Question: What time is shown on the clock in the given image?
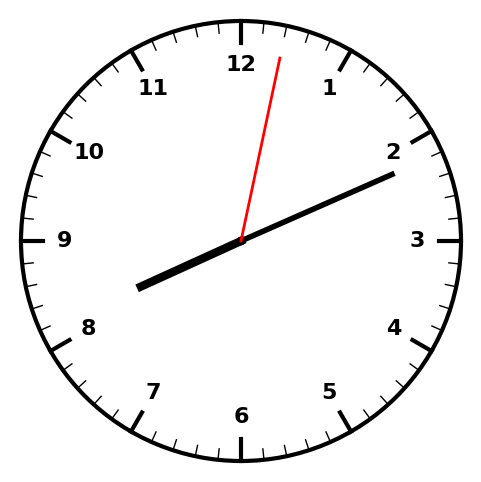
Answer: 08:11:02